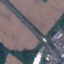
Land use / land cover class: Highway